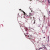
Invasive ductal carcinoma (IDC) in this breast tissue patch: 0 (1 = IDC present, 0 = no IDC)